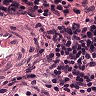
Metastatic tissue present: no